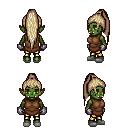
a pixel art fantasy rpg character, female body template, orc, green skin, brown tunic, gold greaves, white blonde extra-long topknot hairstyle, metal gloves, white slippers, four views (front, back, left, right), 2x2 character sprite sheet, small pixel art, hard edges, no anti-aliasing